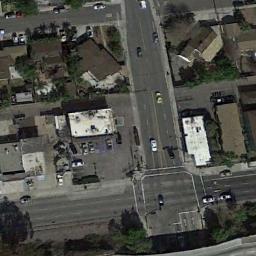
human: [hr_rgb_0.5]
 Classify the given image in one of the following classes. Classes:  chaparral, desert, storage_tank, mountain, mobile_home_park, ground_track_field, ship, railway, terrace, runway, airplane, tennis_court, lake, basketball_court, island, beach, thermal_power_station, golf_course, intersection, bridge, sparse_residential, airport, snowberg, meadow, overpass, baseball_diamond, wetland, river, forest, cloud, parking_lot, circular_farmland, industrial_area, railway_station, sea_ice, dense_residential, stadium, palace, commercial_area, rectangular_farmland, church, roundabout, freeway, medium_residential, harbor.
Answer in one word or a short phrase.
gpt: intersection